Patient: sex F, age 43
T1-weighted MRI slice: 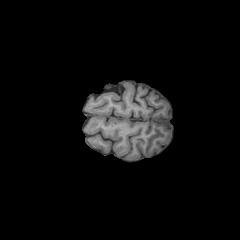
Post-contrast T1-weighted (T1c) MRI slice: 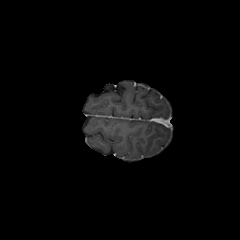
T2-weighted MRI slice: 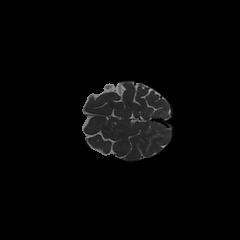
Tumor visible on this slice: no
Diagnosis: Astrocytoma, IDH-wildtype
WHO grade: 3